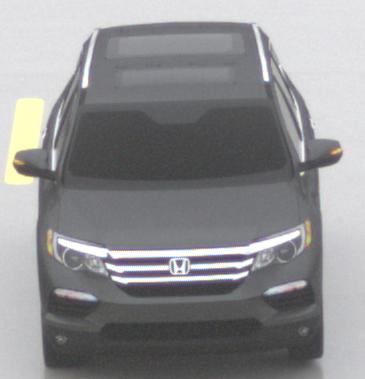
Make: Honda
Model: Pilot
Detailed model: 3
Model produced from: 2015
Model produced until: 2022
Doors: 5
Color: gray
Road condition: wet road
Daytime: midday
Contrast: low contrast